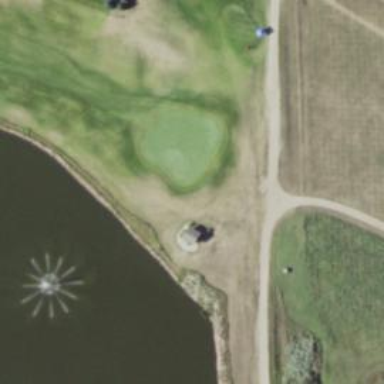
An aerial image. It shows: Golf hole.